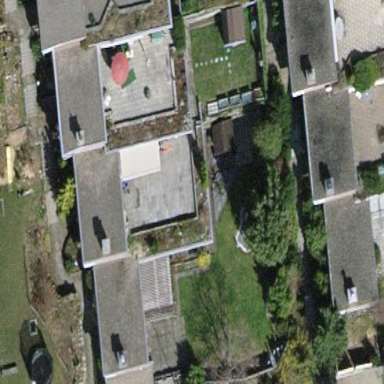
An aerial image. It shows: Terrace building.